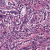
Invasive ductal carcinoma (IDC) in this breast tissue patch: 1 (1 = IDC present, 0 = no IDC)